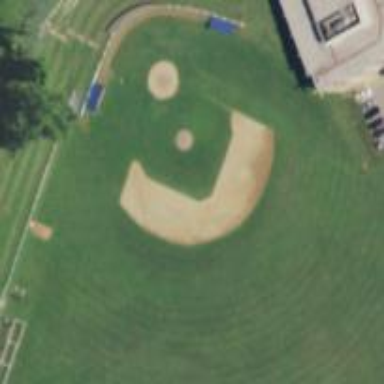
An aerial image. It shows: Baseball pitch for leisure land.